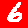
Digit: 6